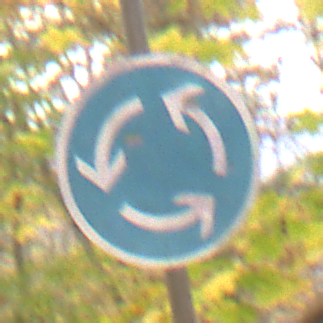
Verkehrszeichen: Kreisverkehr
Umgebung: Outdoor, Nature
Tageszeit: MorningAfternoon
Wetter: Overcast
Licht: Natural
Jahreszeit: Autumn
Kontrast: LowContrast